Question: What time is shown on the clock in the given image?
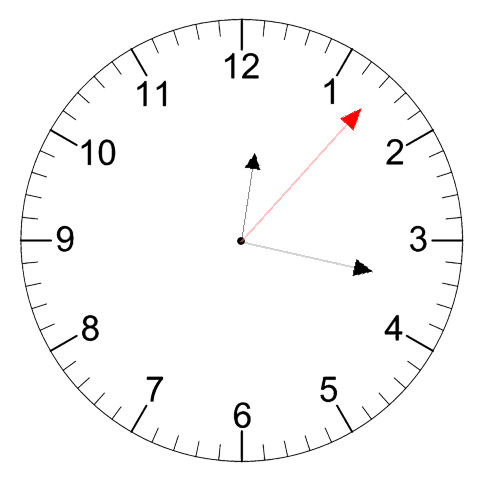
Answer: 12:17:07